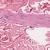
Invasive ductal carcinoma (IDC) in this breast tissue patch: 0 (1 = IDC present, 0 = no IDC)